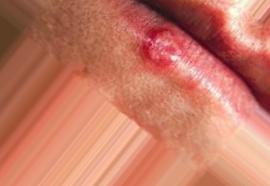
Condition: Mouth Ulcer